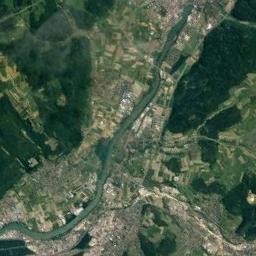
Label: river